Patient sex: M
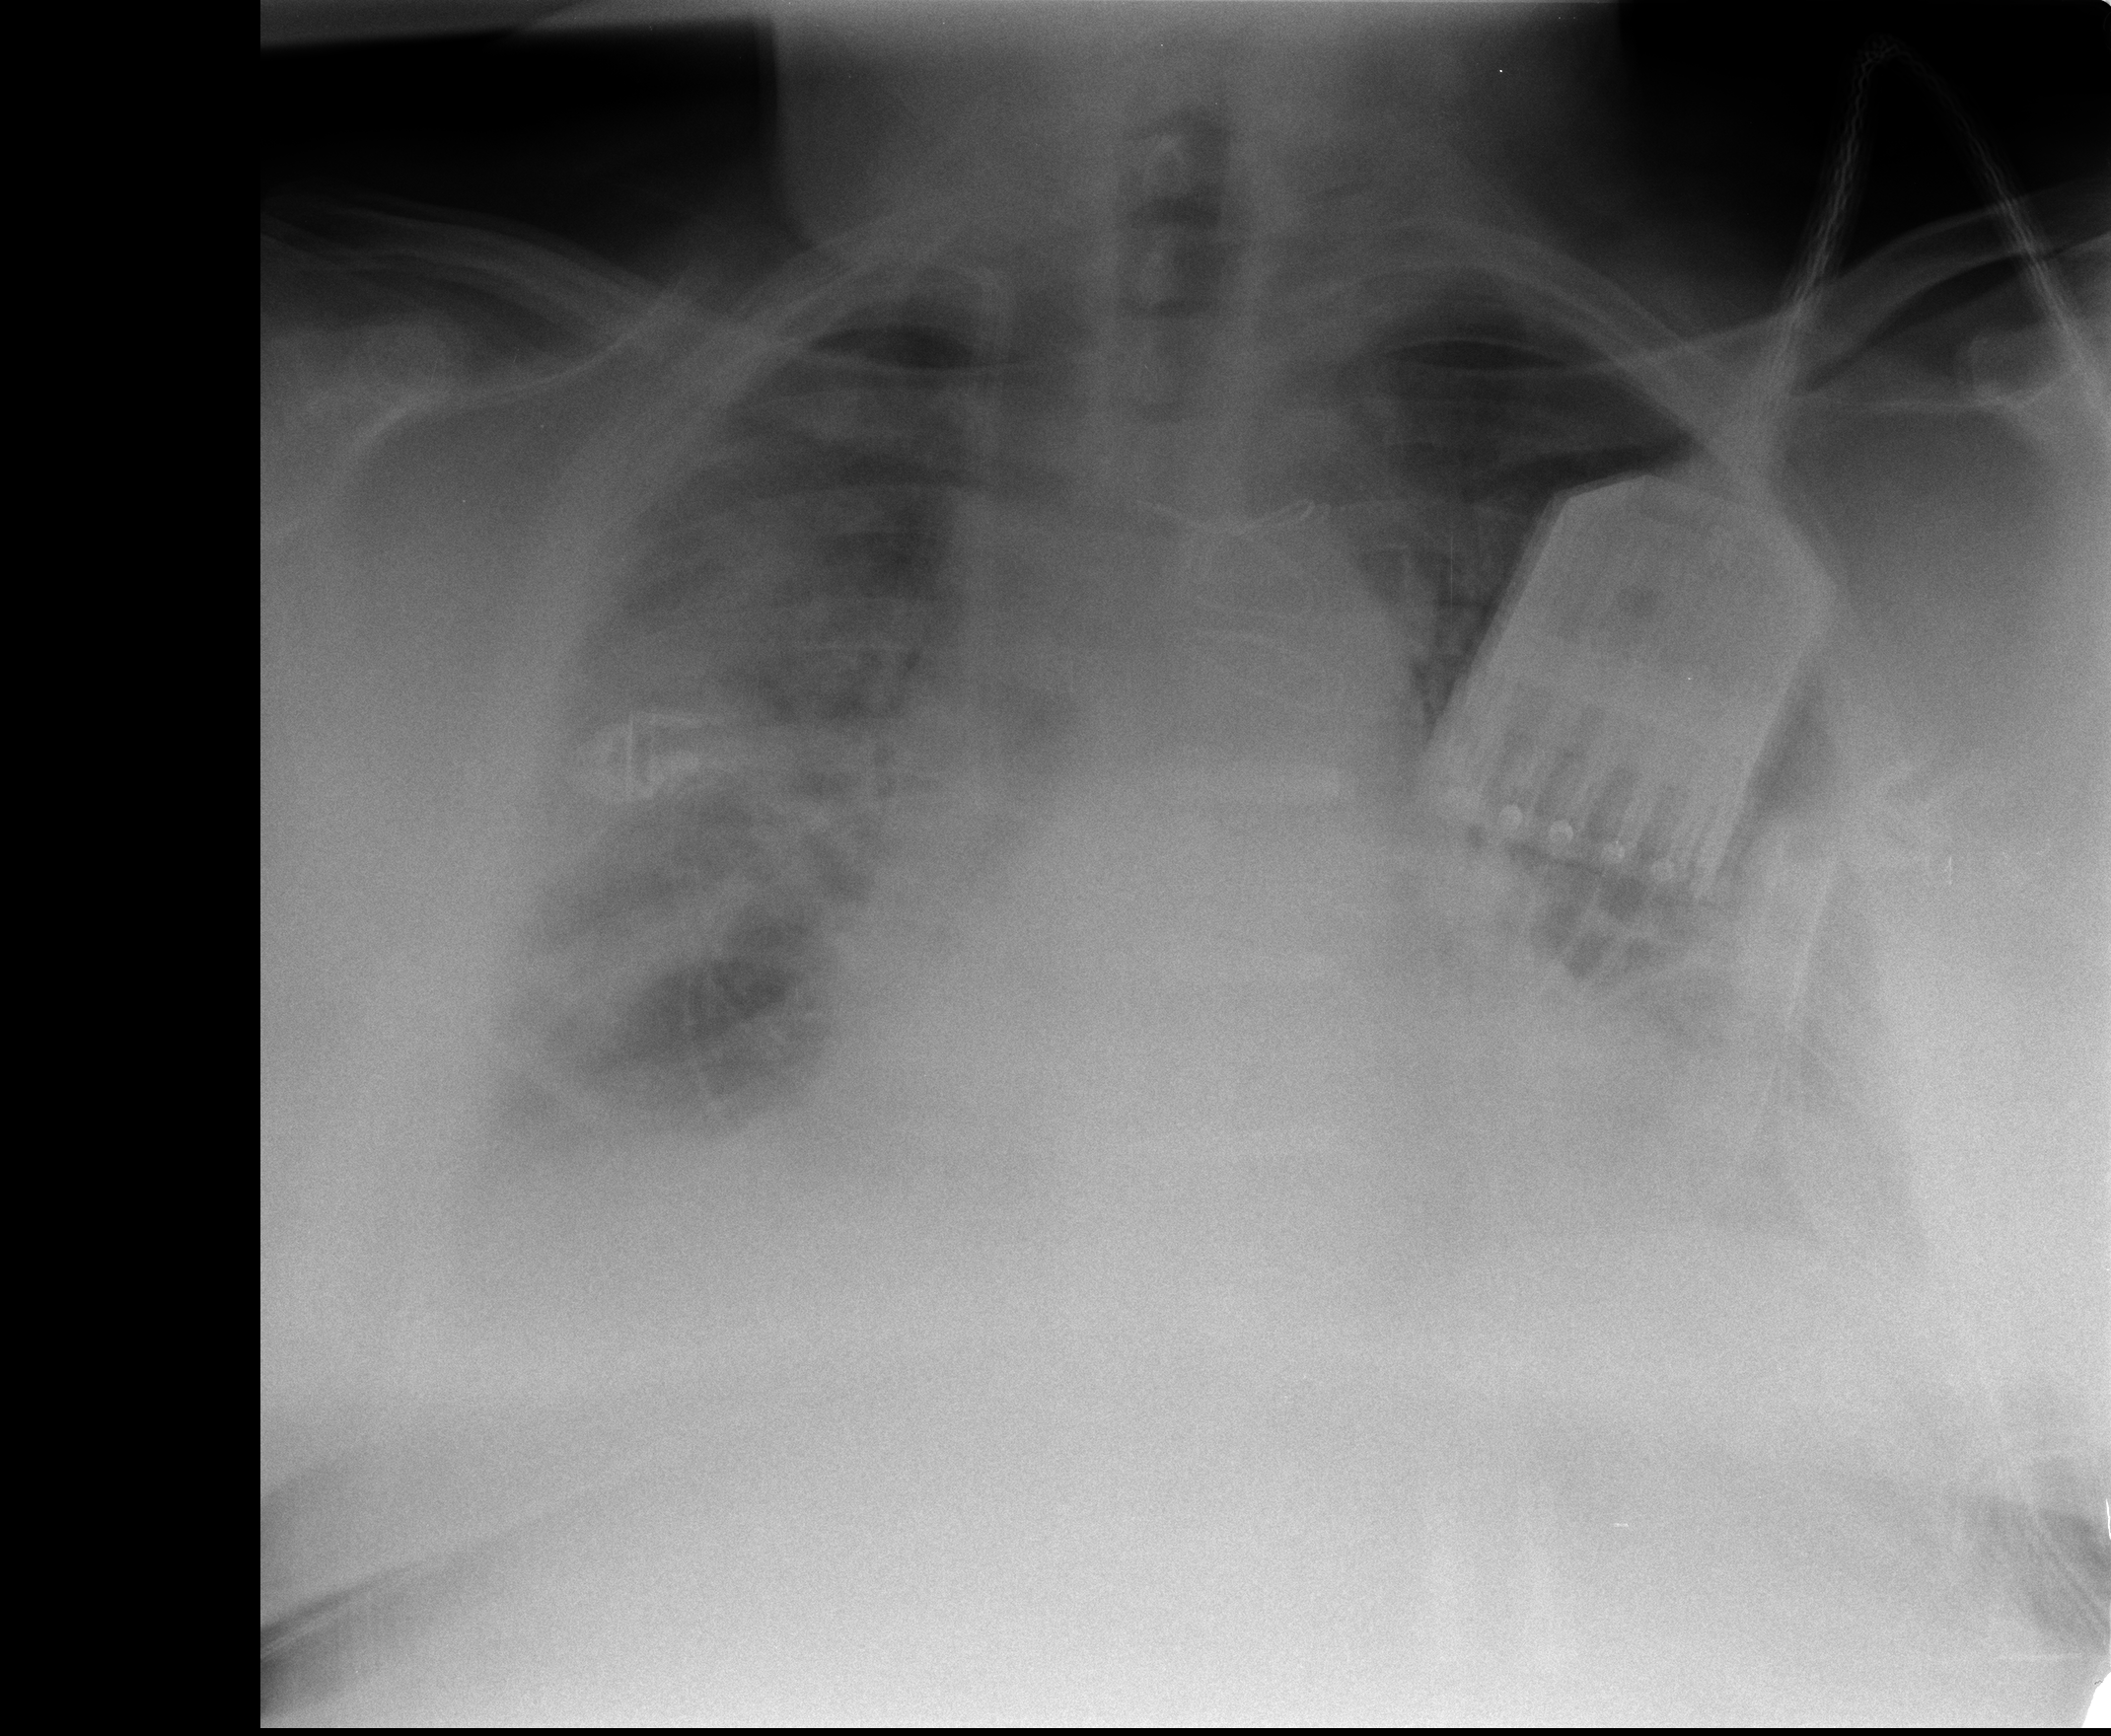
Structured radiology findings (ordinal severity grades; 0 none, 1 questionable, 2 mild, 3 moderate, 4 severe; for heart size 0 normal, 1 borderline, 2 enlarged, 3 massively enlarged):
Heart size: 2
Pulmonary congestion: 2
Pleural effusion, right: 1
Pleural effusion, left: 1
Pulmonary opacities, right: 2
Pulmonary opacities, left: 0
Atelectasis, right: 2
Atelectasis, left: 2